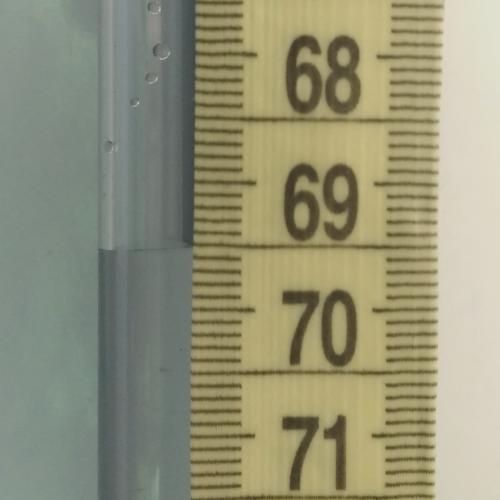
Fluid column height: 69.5 cm